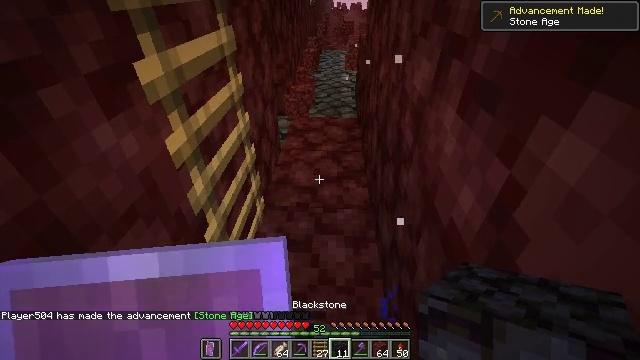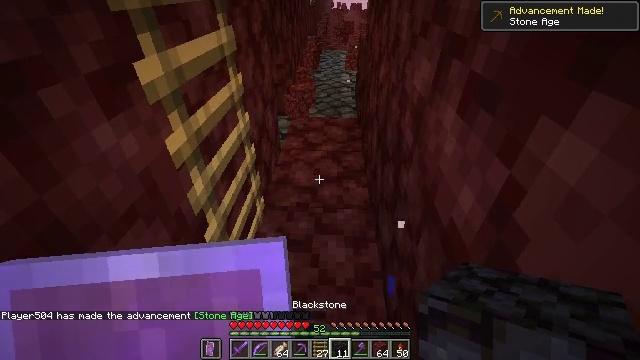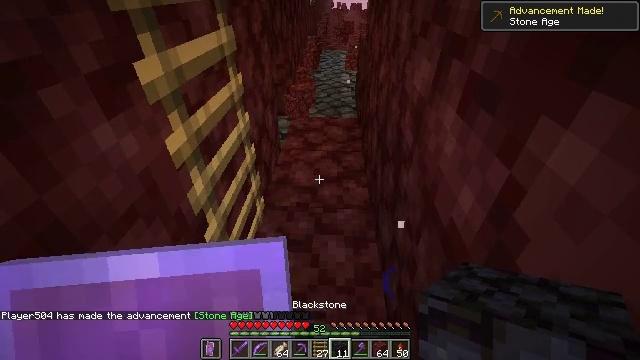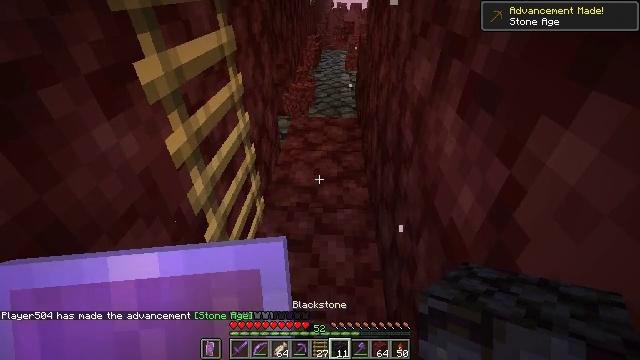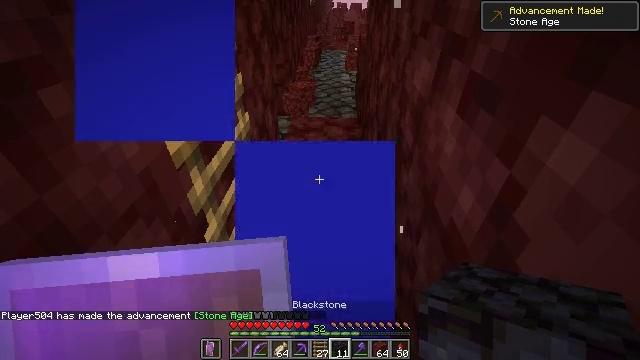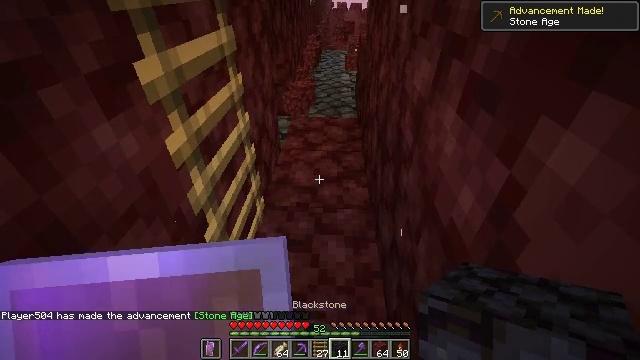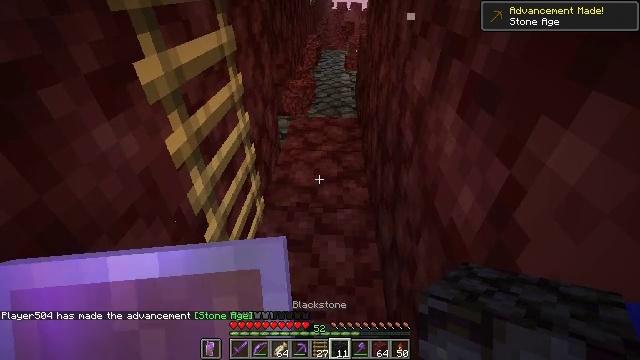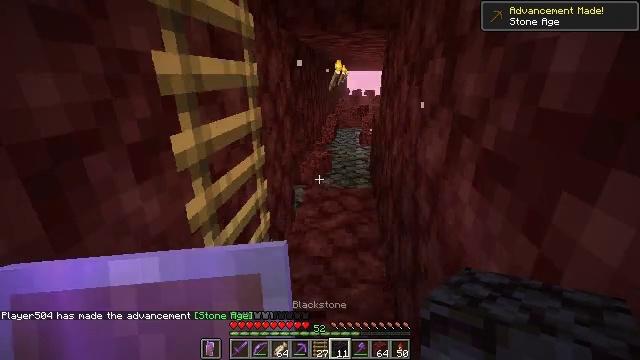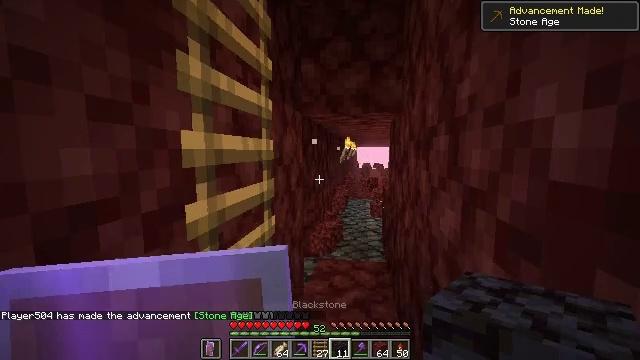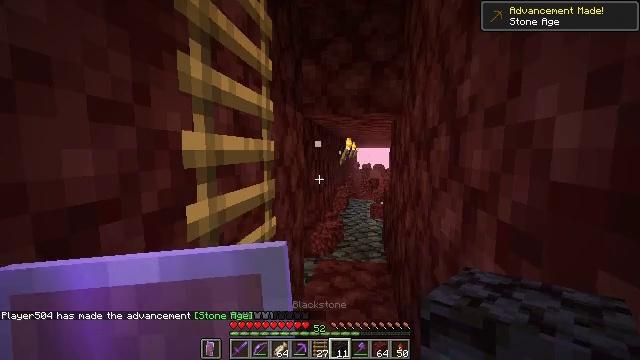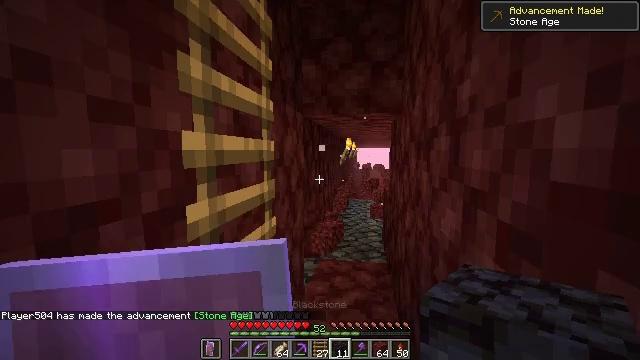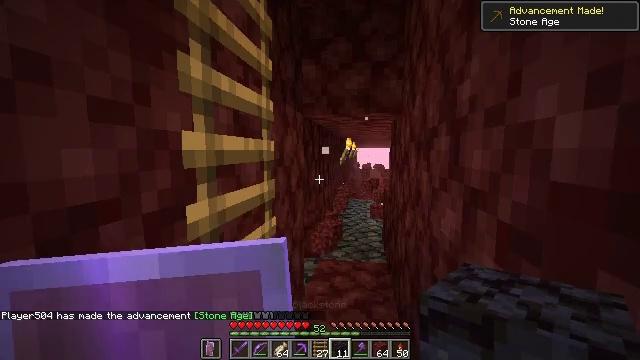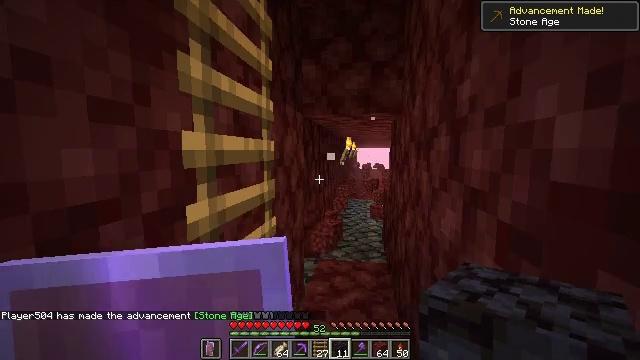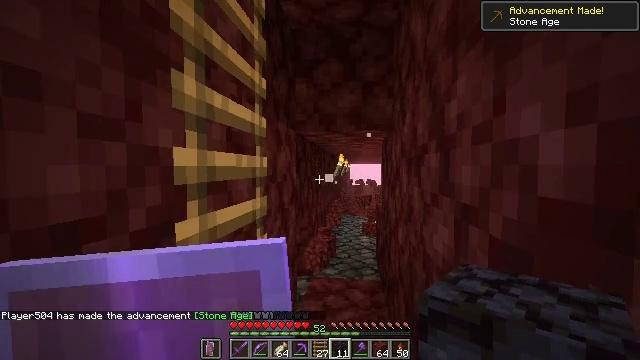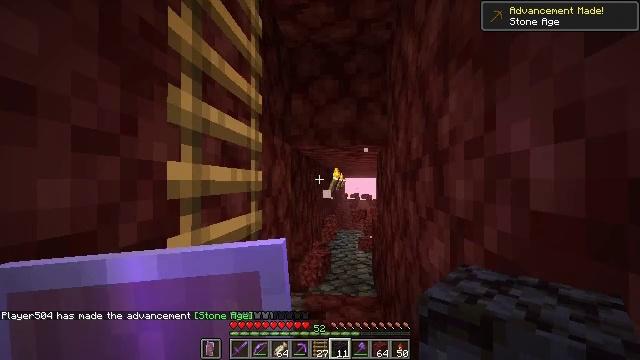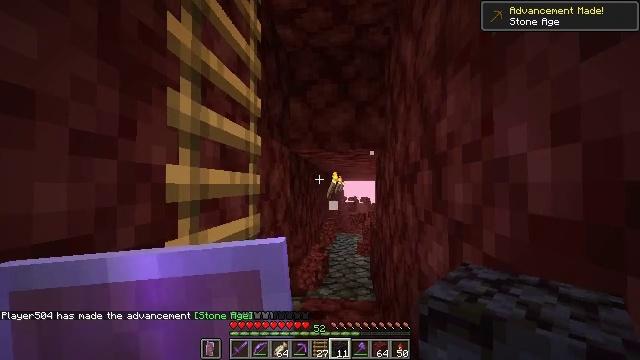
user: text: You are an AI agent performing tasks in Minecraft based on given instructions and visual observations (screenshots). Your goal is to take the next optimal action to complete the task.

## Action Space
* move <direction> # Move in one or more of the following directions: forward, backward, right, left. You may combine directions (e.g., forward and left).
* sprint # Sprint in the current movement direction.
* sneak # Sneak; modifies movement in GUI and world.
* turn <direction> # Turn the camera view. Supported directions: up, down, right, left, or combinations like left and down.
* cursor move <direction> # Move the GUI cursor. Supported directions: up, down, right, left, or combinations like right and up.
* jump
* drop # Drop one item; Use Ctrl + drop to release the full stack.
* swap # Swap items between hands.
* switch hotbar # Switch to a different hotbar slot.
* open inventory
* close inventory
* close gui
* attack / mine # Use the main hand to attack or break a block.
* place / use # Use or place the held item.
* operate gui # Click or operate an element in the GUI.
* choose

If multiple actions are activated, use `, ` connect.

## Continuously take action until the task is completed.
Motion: motion action
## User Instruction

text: Remove a blackstone from the inventory.
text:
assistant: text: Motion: no_op
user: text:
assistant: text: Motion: no_op
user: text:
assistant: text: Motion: no_op
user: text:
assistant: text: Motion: no_op
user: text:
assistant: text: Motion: no_op
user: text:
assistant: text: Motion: no_op
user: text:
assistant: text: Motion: turn left and up
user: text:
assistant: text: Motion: turn left and up
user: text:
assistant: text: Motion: no_op
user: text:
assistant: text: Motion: no_op
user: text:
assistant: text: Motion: no_op
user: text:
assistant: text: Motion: no_op
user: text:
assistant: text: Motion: turn right and up
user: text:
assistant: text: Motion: turn right and up
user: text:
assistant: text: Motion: no_op
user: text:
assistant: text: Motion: no_op
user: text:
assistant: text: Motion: no_op
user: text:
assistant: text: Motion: no_op
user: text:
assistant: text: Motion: drop
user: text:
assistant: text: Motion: drop
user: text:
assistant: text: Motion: drop
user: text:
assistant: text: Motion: drop
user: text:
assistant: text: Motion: drop
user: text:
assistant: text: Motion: drop
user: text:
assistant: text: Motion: no_op
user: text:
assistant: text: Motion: drop
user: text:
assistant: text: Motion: drop
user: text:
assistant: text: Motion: drop
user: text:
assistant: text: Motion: no_op
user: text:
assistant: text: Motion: drop